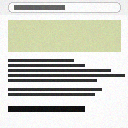
Screen state: on